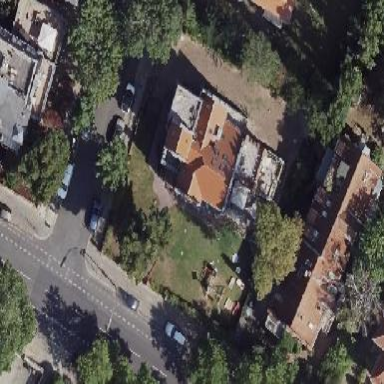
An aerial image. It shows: Image showing building with apartments.